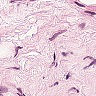
Metastatic tissue present: no